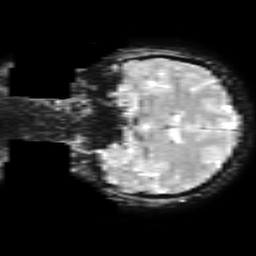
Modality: T2starw
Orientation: coronal
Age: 27
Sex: female
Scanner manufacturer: ge
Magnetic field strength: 3 T
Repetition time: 0.65 s
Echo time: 0.02 s